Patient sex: M
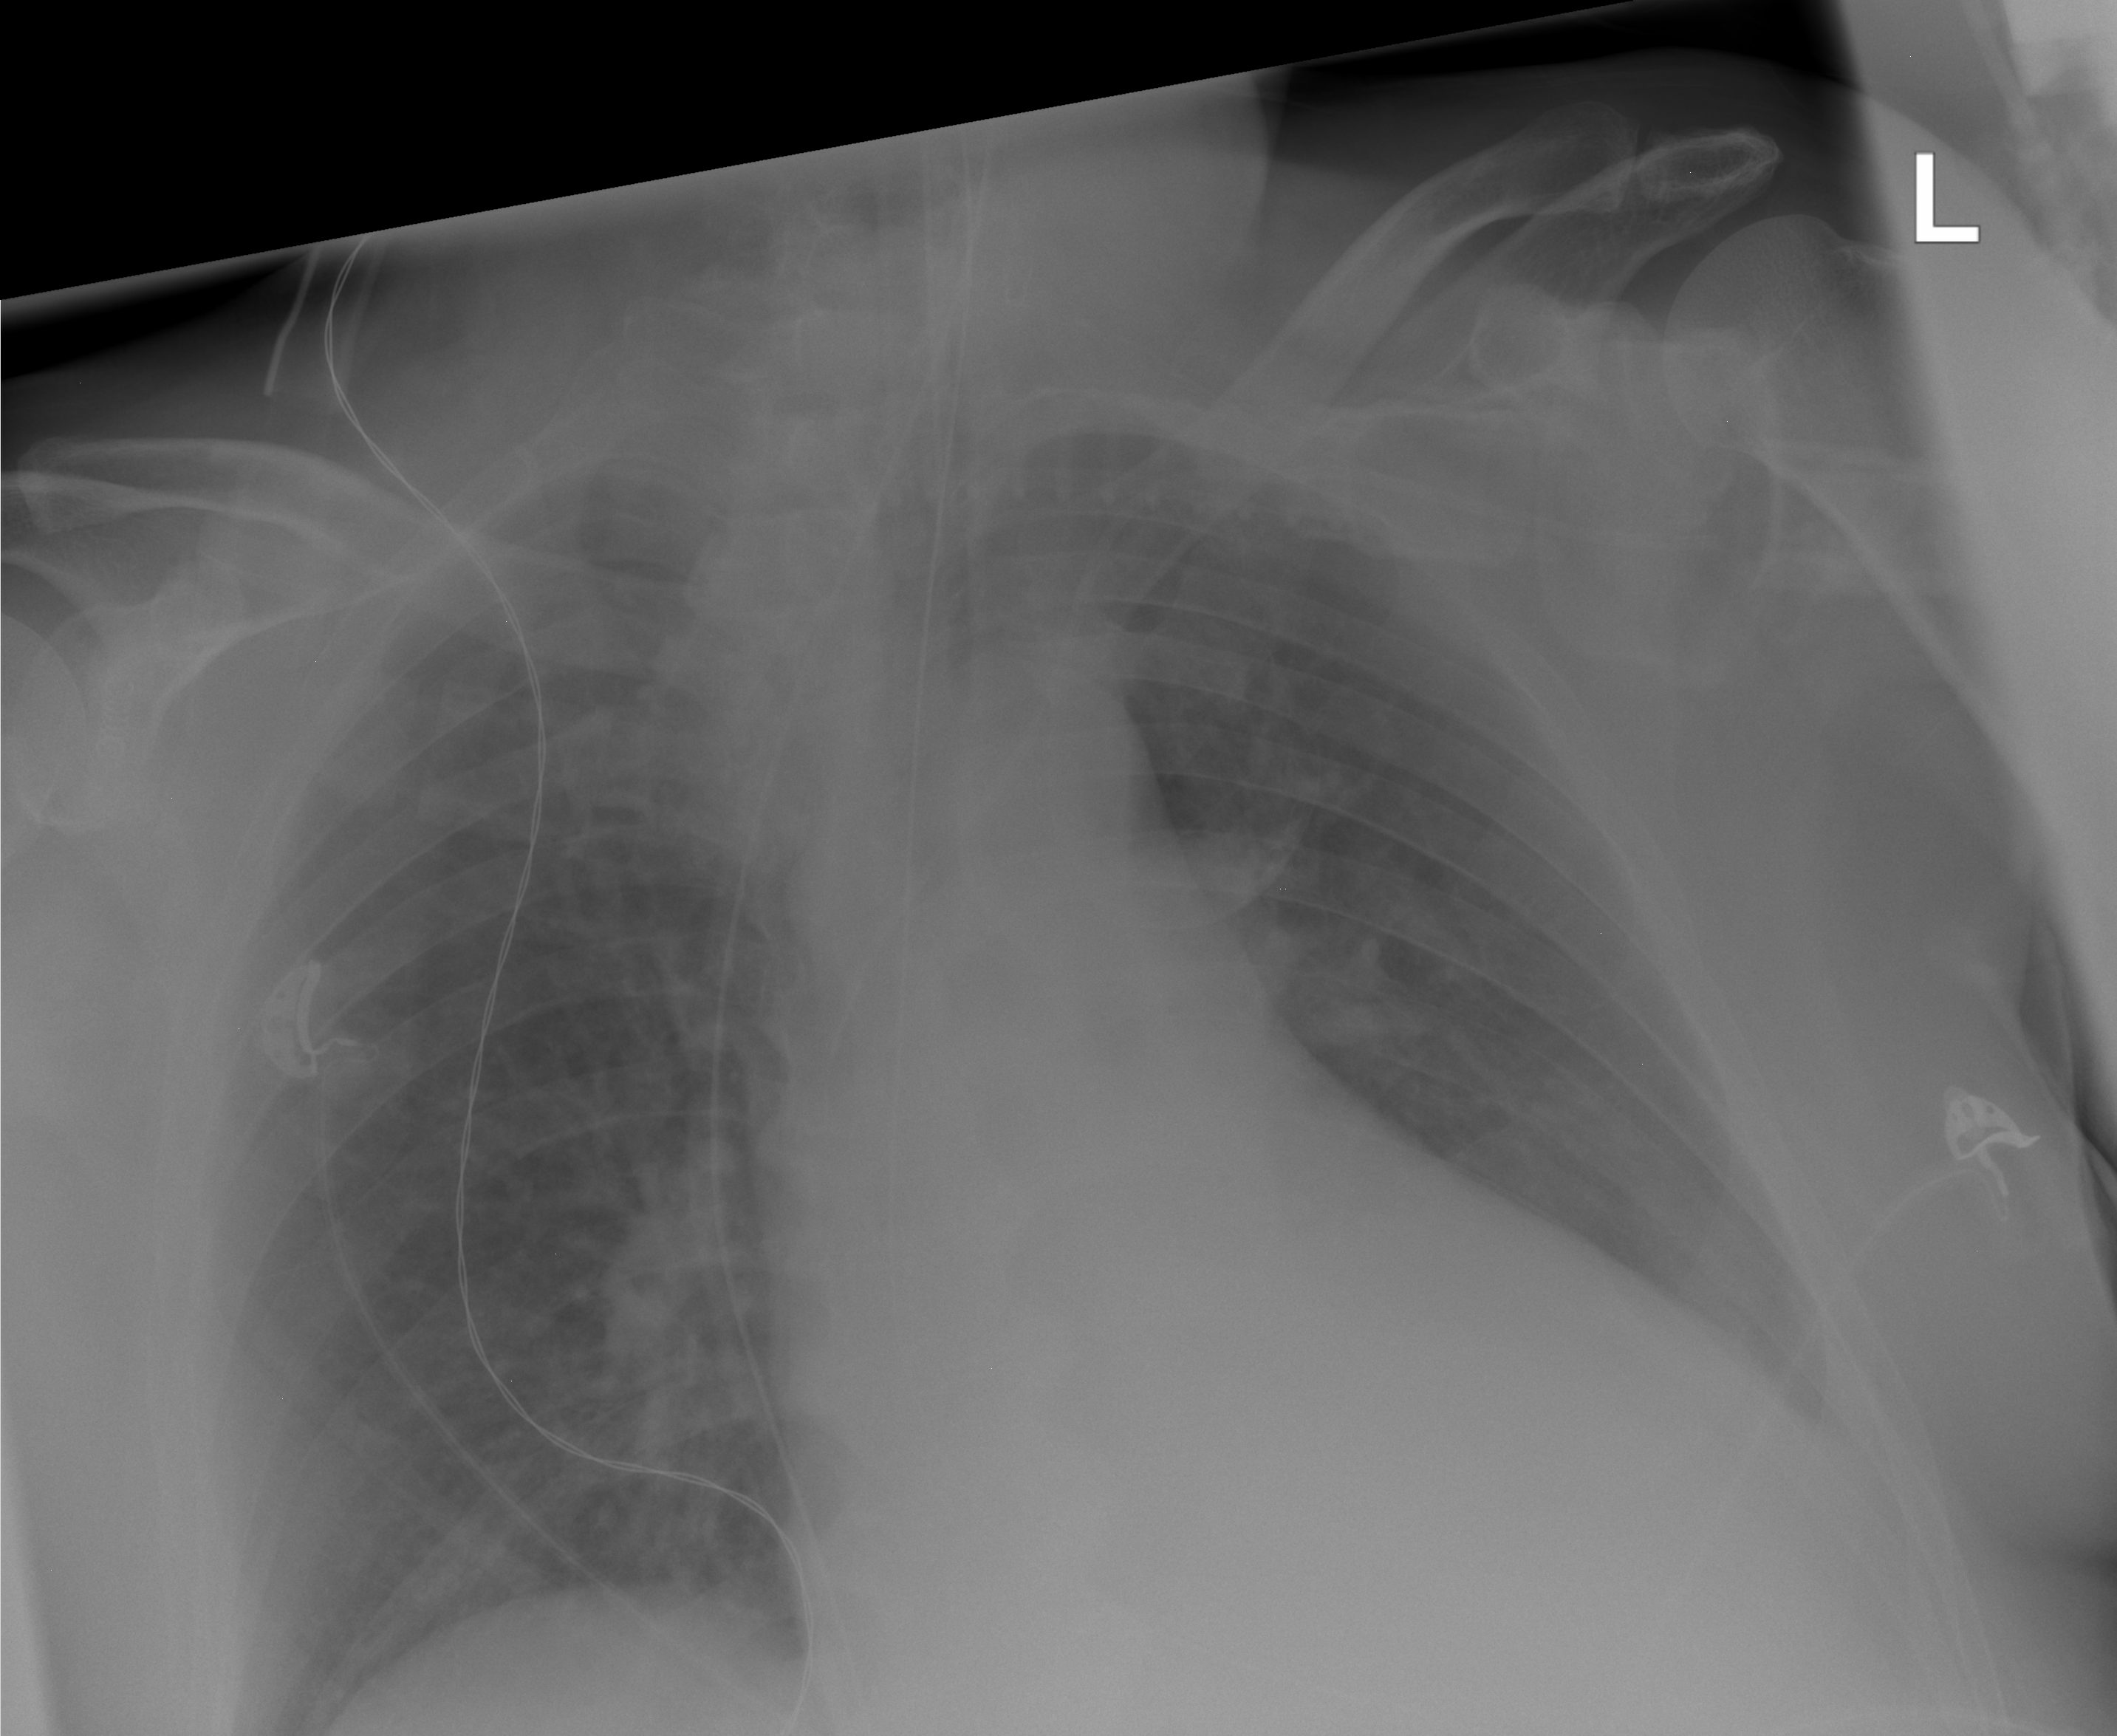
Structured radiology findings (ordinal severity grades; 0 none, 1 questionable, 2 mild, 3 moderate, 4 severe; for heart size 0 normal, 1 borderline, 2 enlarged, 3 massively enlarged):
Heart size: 2
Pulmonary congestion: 1
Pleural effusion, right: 0
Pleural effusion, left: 1
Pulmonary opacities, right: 0
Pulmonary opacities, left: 0
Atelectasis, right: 0
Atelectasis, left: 1